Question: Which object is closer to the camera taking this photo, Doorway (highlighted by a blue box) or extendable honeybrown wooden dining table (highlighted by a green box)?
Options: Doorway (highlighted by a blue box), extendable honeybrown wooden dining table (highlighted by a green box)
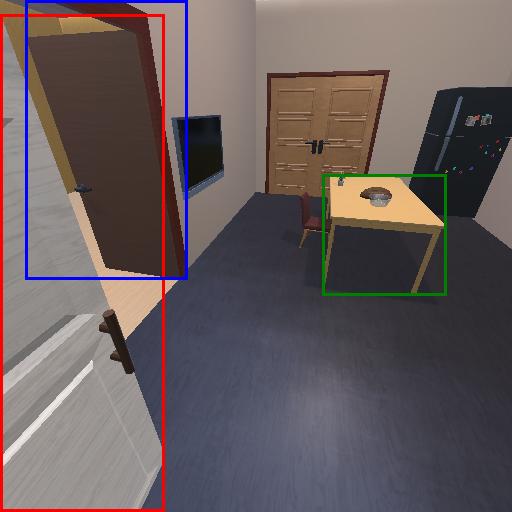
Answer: Doorway (highlighted by a blue box)